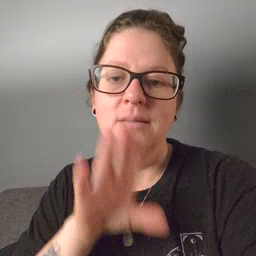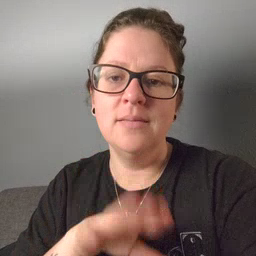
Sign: bee